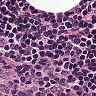
Metastatic tissue present: no